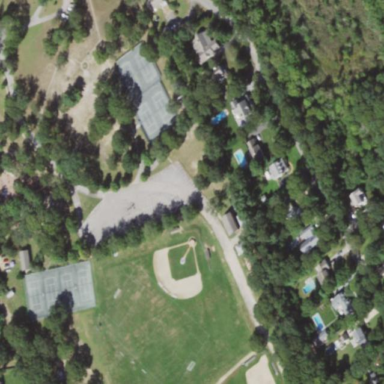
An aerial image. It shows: Baseball pitch for leisure and sports activities.